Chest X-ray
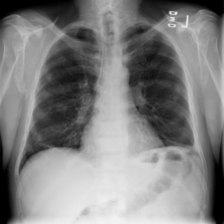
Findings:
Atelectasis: positive
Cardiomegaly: negative
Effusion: positive
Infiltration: negative
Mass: negative
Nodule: positive
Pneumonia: negative
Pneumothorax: negative
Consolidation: negative
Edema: negative
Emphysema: negative
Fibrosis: negative
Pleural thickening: negative
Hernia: negative